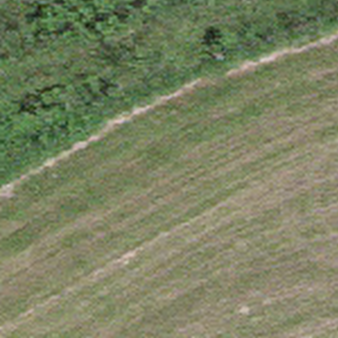
Label: other